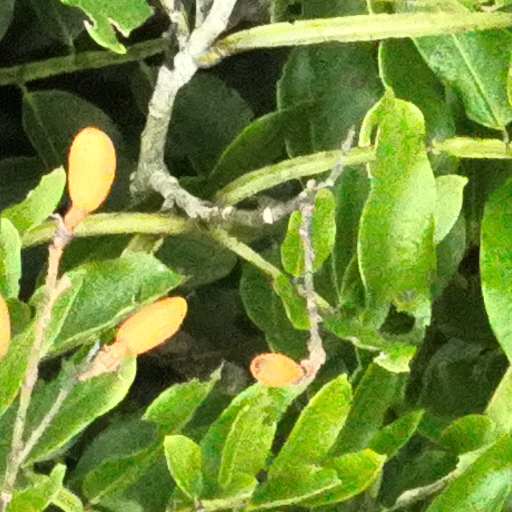
Species: Dipteryx oleifera
GBIF accepted scientific name: Dipteryx oleifera
Crown area (m\u00b2): 149.302